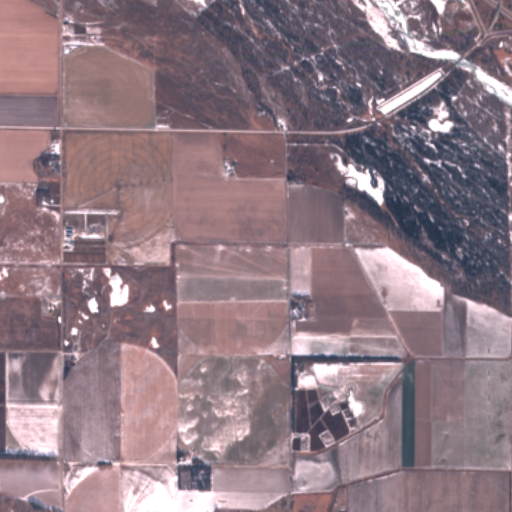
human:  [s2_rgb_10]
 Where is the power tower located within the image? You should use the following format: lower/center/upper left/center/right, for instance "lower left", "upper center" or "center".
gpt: The power tower is located in the upper of the image.
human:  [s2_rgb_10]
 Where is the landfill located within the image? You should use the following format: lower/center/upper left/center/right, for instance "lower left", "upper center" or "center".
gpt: There is no landfill in the image.